Question:
When I add an image into the drawable folder, the image shows in text format although the image name is in lowercase.
I tried all the drawable folders, but the error still doesn't go away.
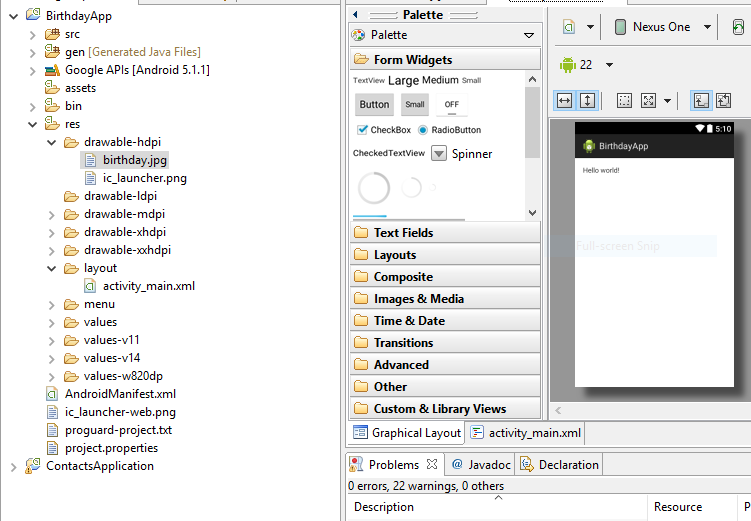
Answer: - - - 'android:background="@drawable/birthday"'